Question: I need to load storyboard programmatically, in iOS7 the following code works:
'''
- (BOOL)application:(UIApplication *)application didFinishLaunchingWithOptions:(NSDictionary *)launchOptions {
self.window = [[UIWindow alloc] initWithFrame:[[UIScreen mainScreen] bounds]]; // need to comment out in iOS8
self.window.backgroundColor = [UIColor cyanColor];
UIStoryboard *storyboard = [UIStoryboard storyboardWithName:@"Main" bundle:nil];
self.window.rootViewController = [storyboard instantiateInitialViewController];
[self.window makeKeyAndVisible];
return YES;
}
'''
But in iOS8 (XCode 6.1), the above code doesn't auto rotate correctly:

I need to comment out 'self.window = [[UIWindow alloc] initWithFrame:[[UIScreen mainScreen] bounds]];' to correct the auto rotation.
Any idea that first line makes what different?
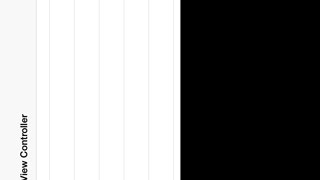
Answer: Well, I find the answer from <URL>. Just remove the UIMainStoryboardFile key from app's information property list.
> "Your application's information property list contains the UIMainStoryboardFile key but you are also manually creating a UIWindow with a storyboard loaded manually in your app delegate. When the UIMainStoryboardFile key is present in the information property list, the system creates a UIWindow object with the initial view controller from the storyboard corresponding to the value of the UIMainStoryboardFile key prior to calling your app delegate. Your app delegate then repeats this process, determining which storyboard to load based on the screen size, and creating another UIWindow with the initial view controller from the storyboard.
The window created by the system, being the first window, receives orientation change notification first. Due to a change in iOS 8.1, the first window ends up blocking the second window (the one you created, the key window) from responding to the orientation change. From what I have discerned, this only happens if the first windows rootViewController's view is not loaded (the original window is never made visible). I'm clarifying the details with engineering and will log any needed bug reports myself.The solution for your app is to remove the UIMainStoryboardFile and UIMainStoryboardFile~ipad keys from your app's information property list."